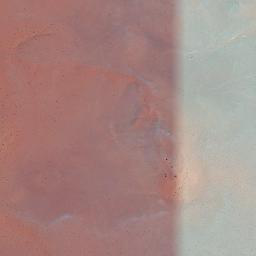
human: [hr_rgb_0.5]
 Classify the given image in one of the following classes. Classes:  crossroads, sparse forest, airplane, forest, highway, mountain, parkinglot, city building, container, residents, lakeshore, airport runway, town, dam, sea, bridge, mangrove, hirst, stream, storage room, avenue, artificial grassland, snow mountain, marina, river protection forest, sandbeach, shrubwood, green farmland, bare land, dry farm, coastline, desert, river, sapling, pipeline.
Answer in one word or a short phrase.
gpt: desert